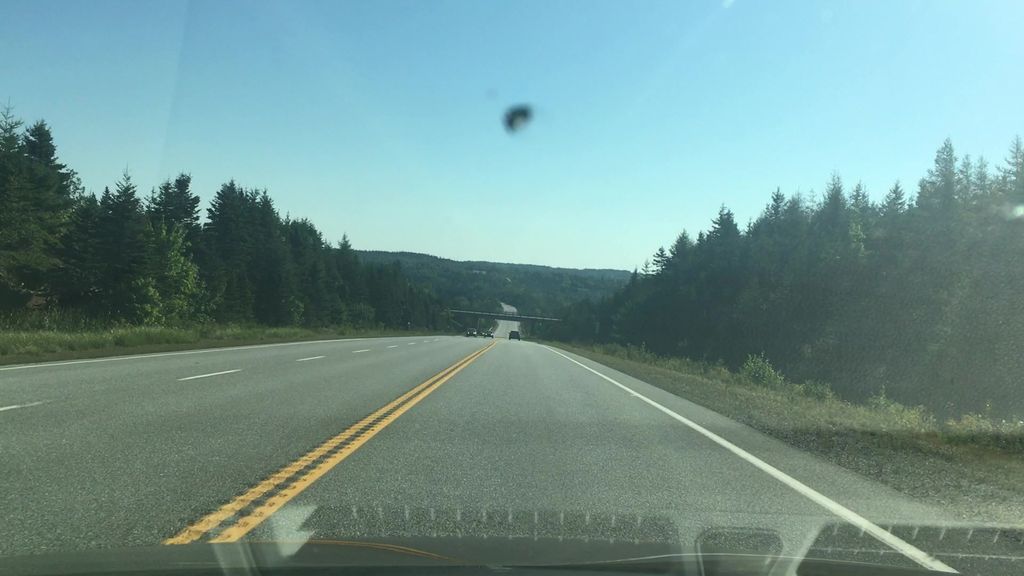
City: halifax